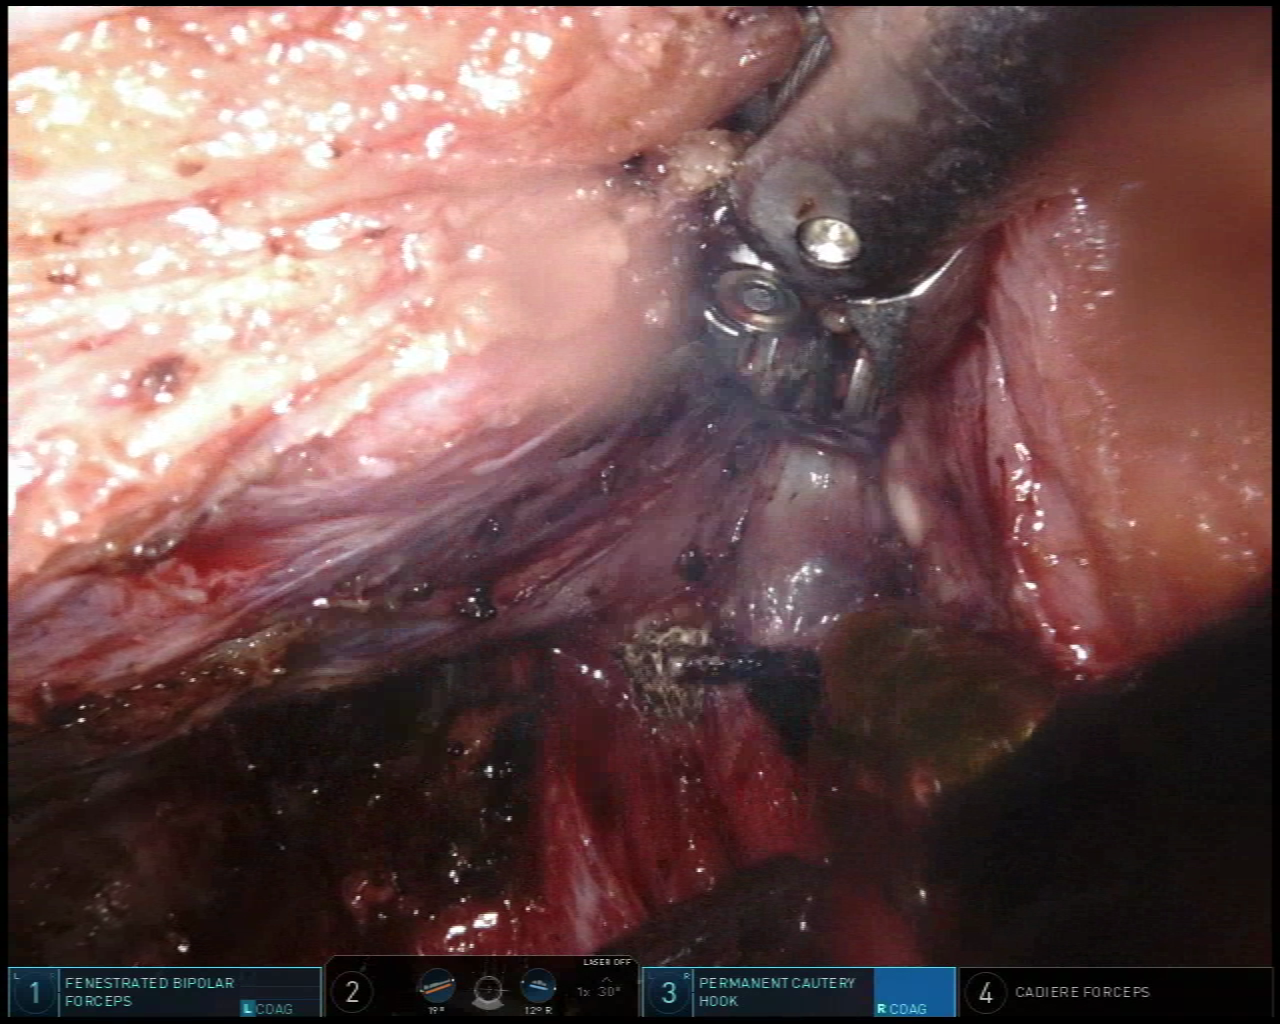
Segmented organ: vesicular_glands
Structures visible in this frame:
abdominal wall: no
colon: no
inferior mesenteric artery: no
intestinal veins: no
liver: no
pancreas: no
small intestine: no
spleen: no
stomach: no
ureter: no
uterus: no
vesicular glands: yes